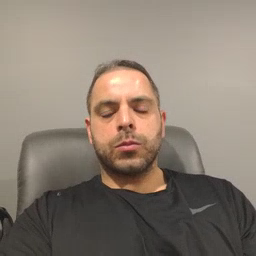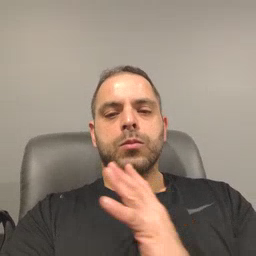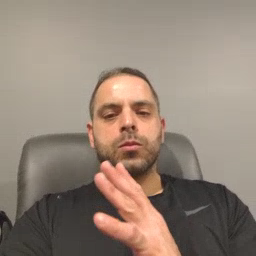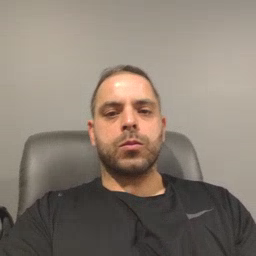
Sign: fine